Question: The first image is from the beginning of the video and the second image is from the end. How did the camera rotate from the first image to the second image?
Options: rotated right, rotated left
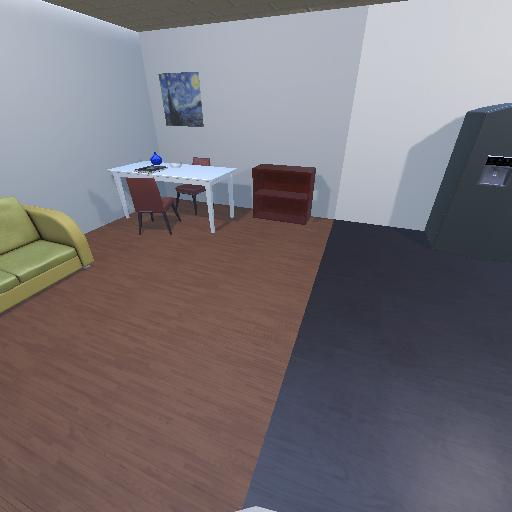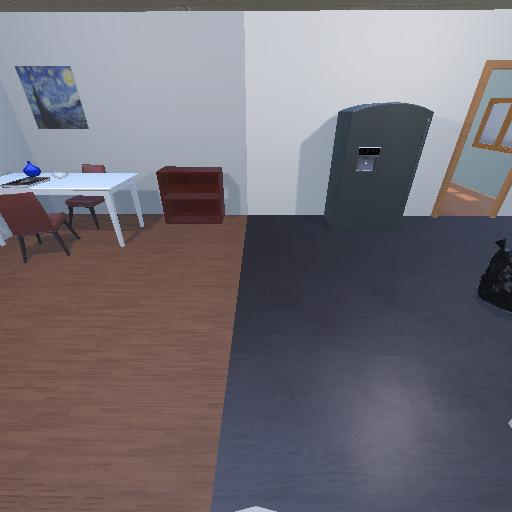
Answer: rotated right